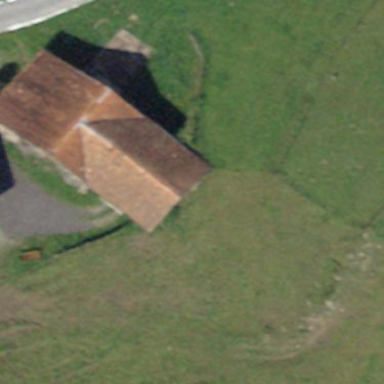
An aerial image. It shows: Barn.